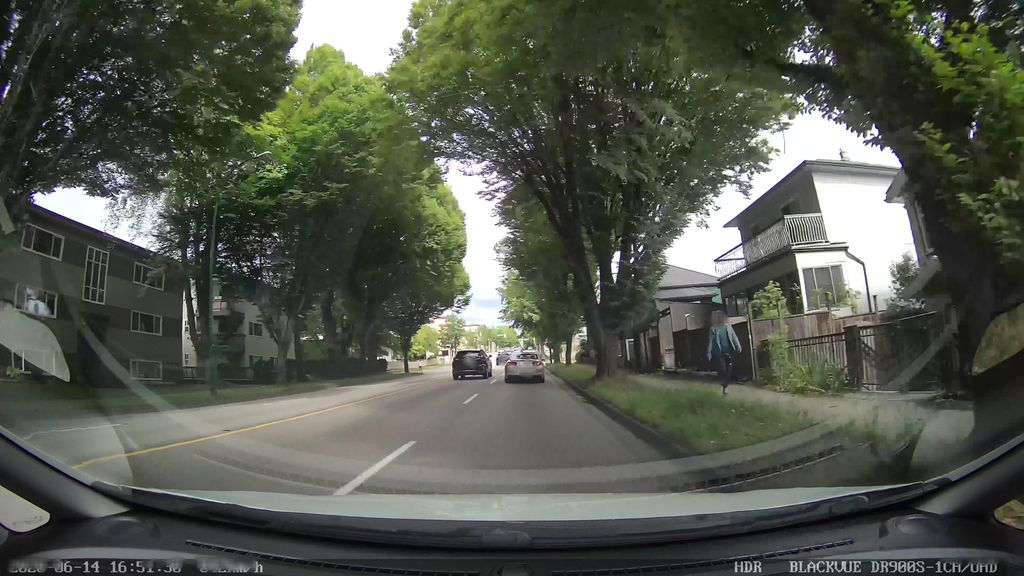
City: vancouver